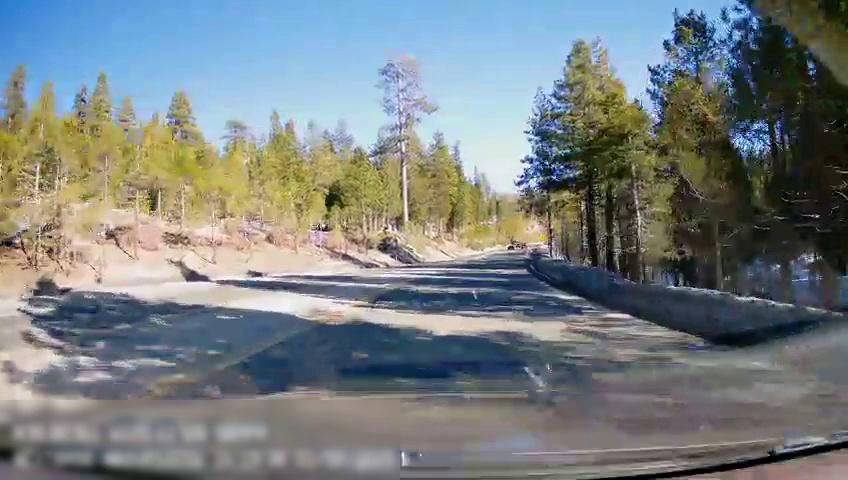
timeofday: Day
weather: Sunny
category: Drivable Space
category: Lanes | Current Lane
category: Lanes | Alternate Lane
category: Lanes | Current Lane